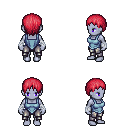
a pixel art fantasy rpg character, female body template, dark elf, purple skin, blue vest, metal pants, ruby red plain hairstyle, white cloth bandages, four views (front, back, left, right), 2x2 character sprite sheet, small pixel art, hard edges, no anti-aliasing